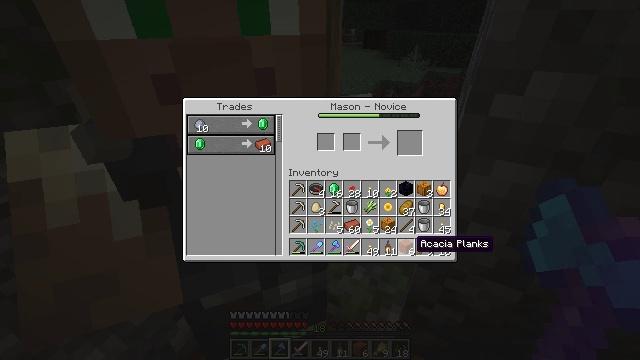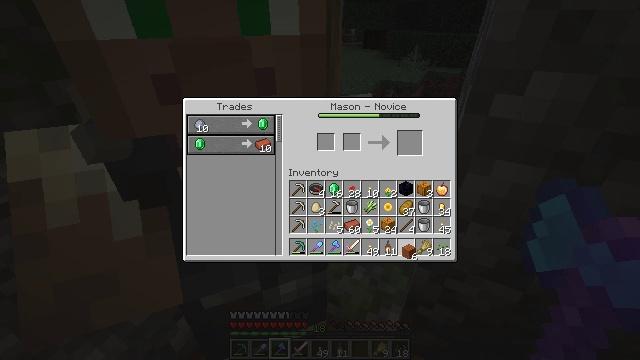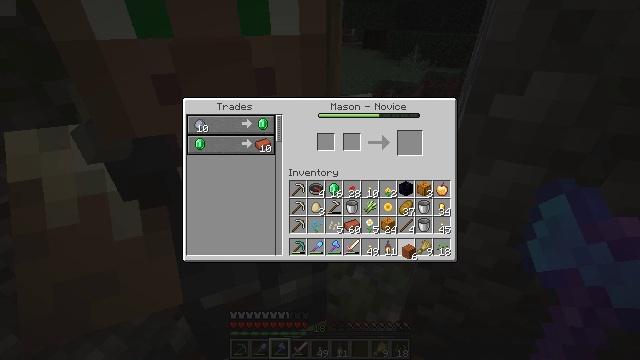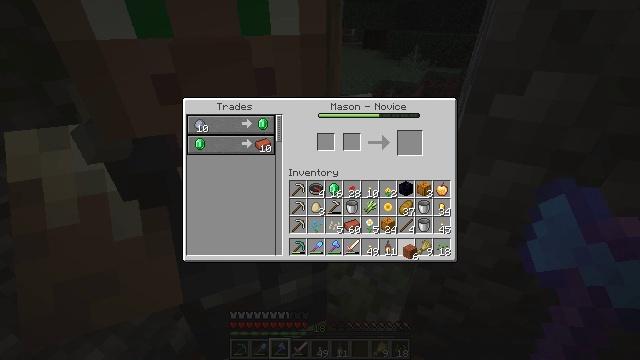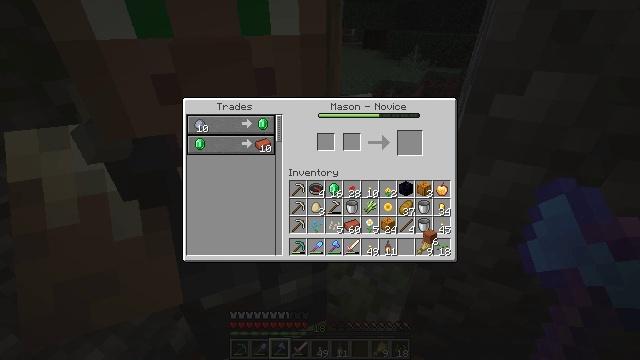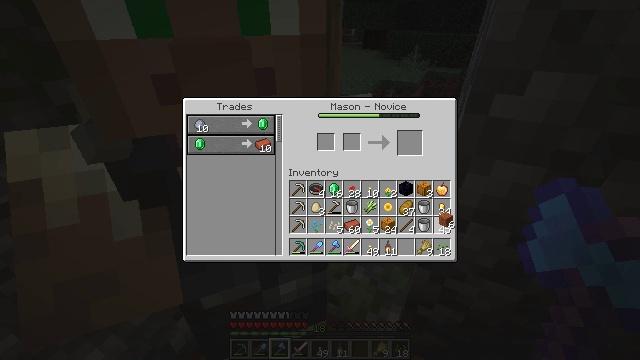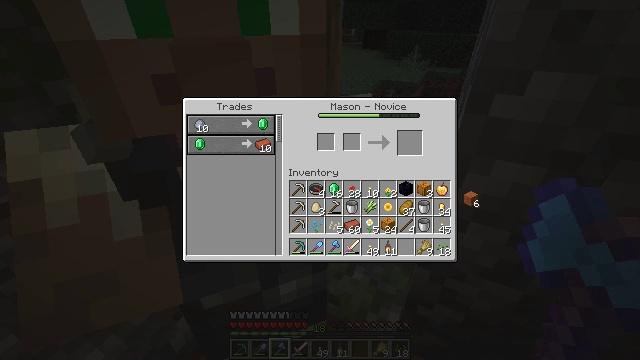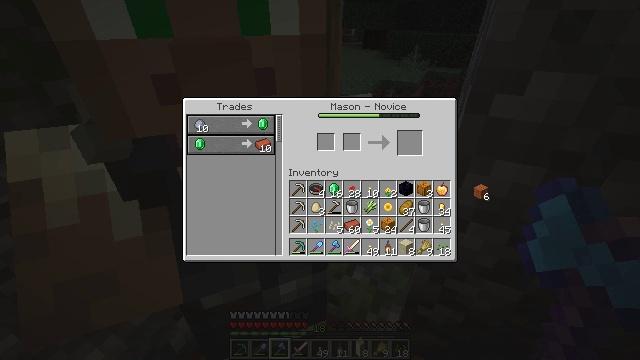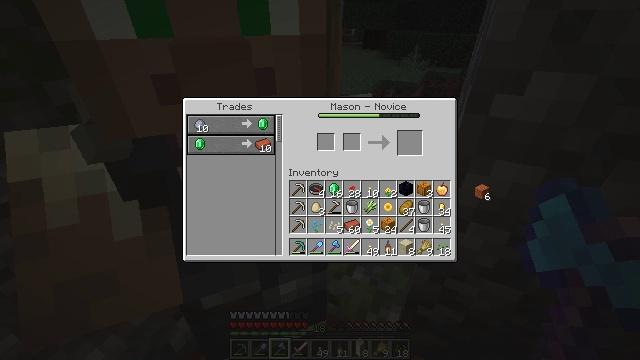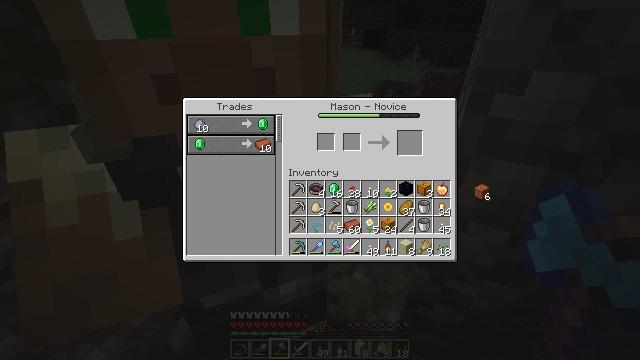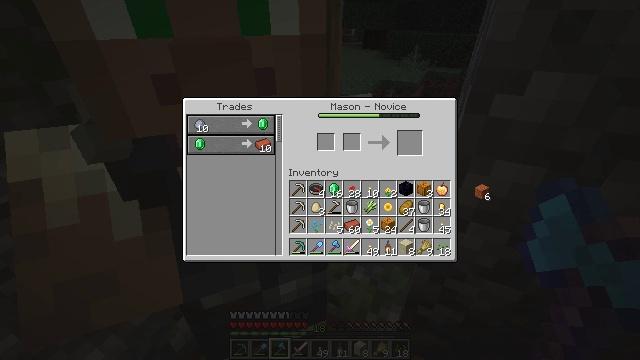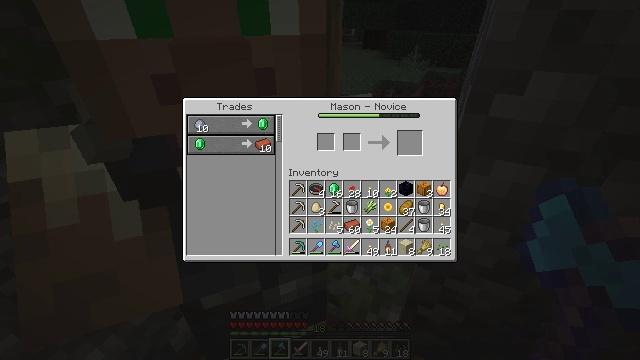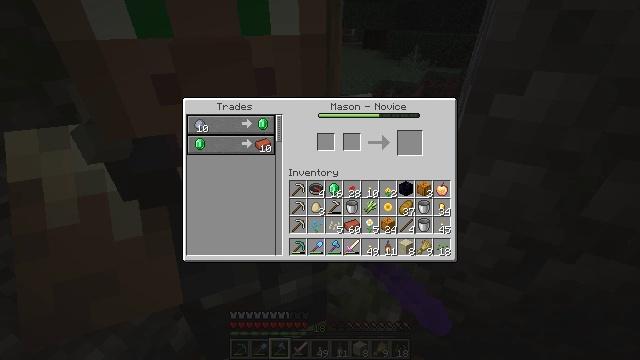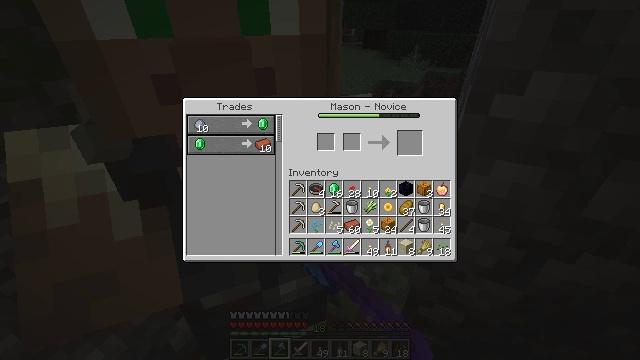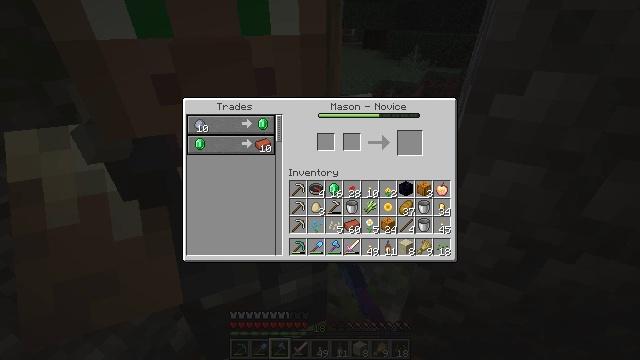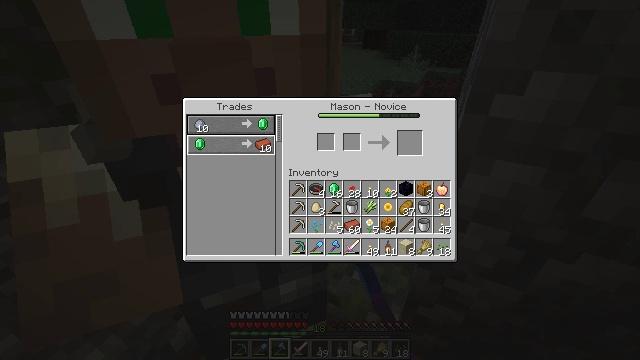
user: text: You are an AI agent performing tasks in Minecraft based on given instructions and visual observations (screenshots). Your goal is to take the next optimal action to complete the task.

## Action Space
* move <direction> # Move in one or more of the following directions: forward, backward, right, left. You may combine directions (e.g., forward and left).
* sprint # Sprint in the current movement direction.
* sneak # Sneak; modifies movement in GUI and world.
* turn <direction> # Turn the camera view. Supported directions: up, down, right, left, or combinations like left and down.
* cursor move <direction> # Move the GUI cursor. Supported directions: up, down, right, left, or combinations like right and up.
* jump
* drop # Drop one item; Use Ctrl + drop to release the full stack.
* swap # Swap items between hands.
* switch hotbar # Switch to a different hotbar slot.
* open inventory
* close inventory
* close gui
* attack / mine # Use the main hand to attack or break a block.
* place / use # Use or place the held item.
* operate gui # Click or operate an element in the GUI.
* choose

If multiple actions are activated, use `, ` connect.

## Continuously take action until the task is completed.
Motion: motion action
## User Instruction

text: Remove acacia planks from the inventory.
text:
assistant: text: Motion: operate gui
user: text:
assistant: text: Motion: operate gui
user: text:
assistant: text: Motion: operate gui
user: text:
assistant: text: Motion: cursor move right and up
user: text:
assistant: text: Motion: cursor move right and up
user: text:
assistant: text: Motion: cursor move right and up
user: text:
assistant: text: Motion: cursor move right and up
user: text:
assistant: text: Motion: operate gui
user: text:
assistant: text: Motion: operate gui
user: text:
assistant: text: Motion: operate gui
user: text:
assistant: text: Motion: no_op
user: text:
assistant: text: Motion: cursor move left and up
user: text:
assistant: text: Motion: cursor move left and up
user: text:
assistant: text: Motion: cursor move left and up
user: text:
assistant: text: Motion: cursor move left and up
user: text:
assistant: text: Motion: no_op